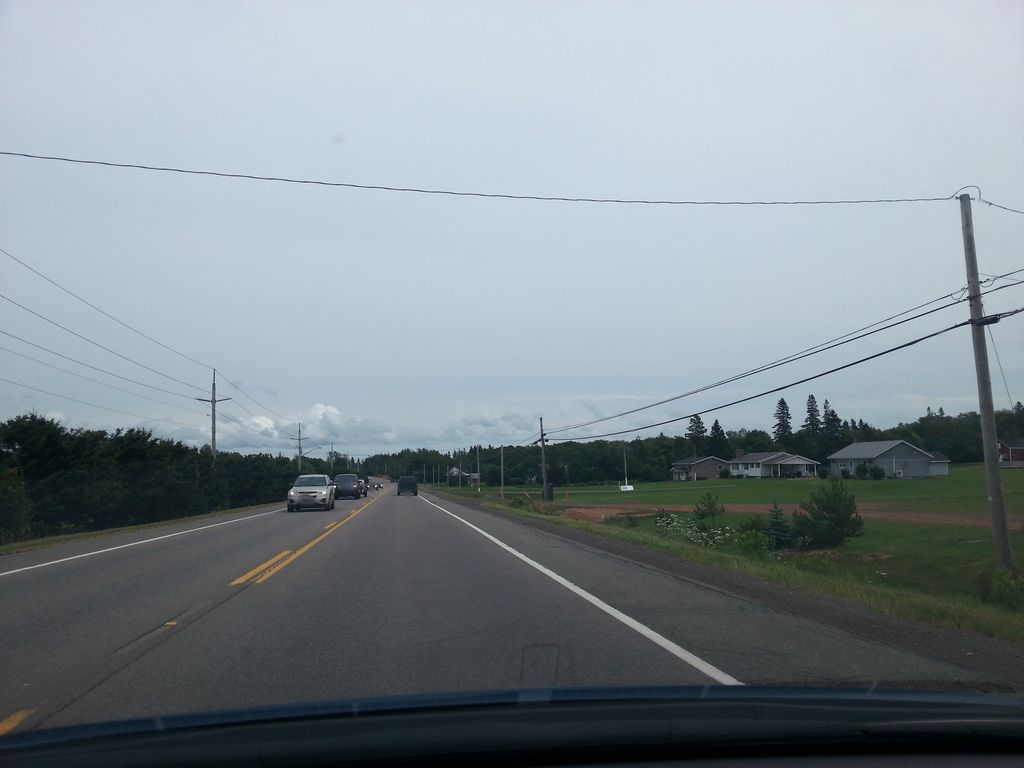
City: charlottetown